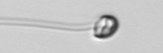
Label: flagellate